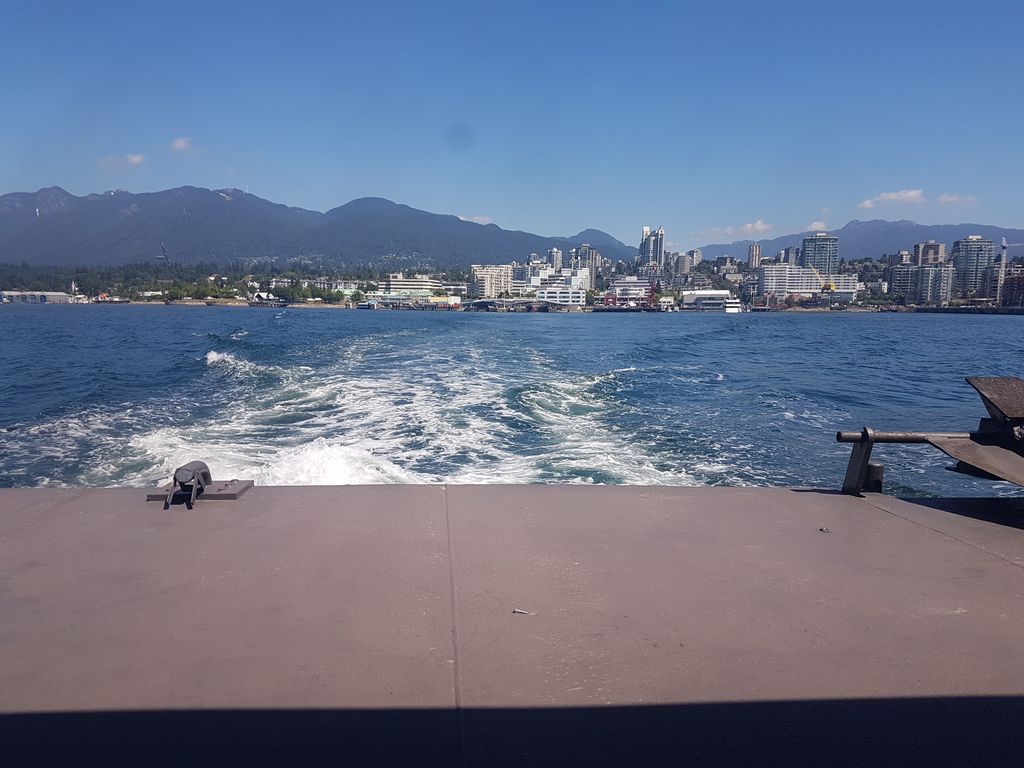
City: vancouver